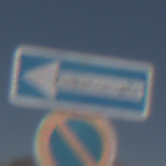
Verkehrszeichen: EinbahnstrasseLinksweisend
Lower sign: EingeschraenktesHalteverbot
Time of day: Midday
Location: Outdoor (Nature)
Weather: Clear
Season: NotSpecified
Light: Natural